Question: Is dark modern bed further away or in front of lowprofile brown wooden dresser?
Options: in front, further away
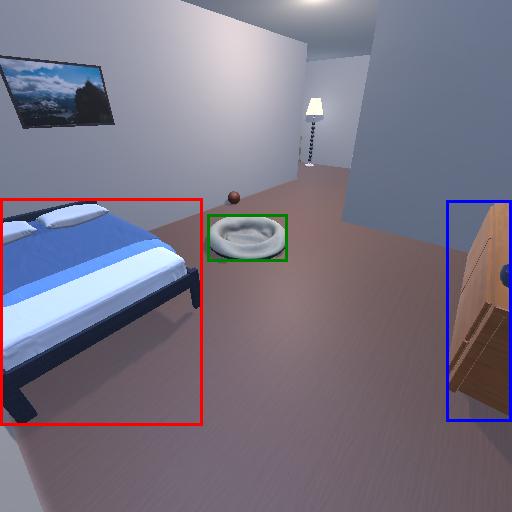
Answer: in front